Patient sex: M
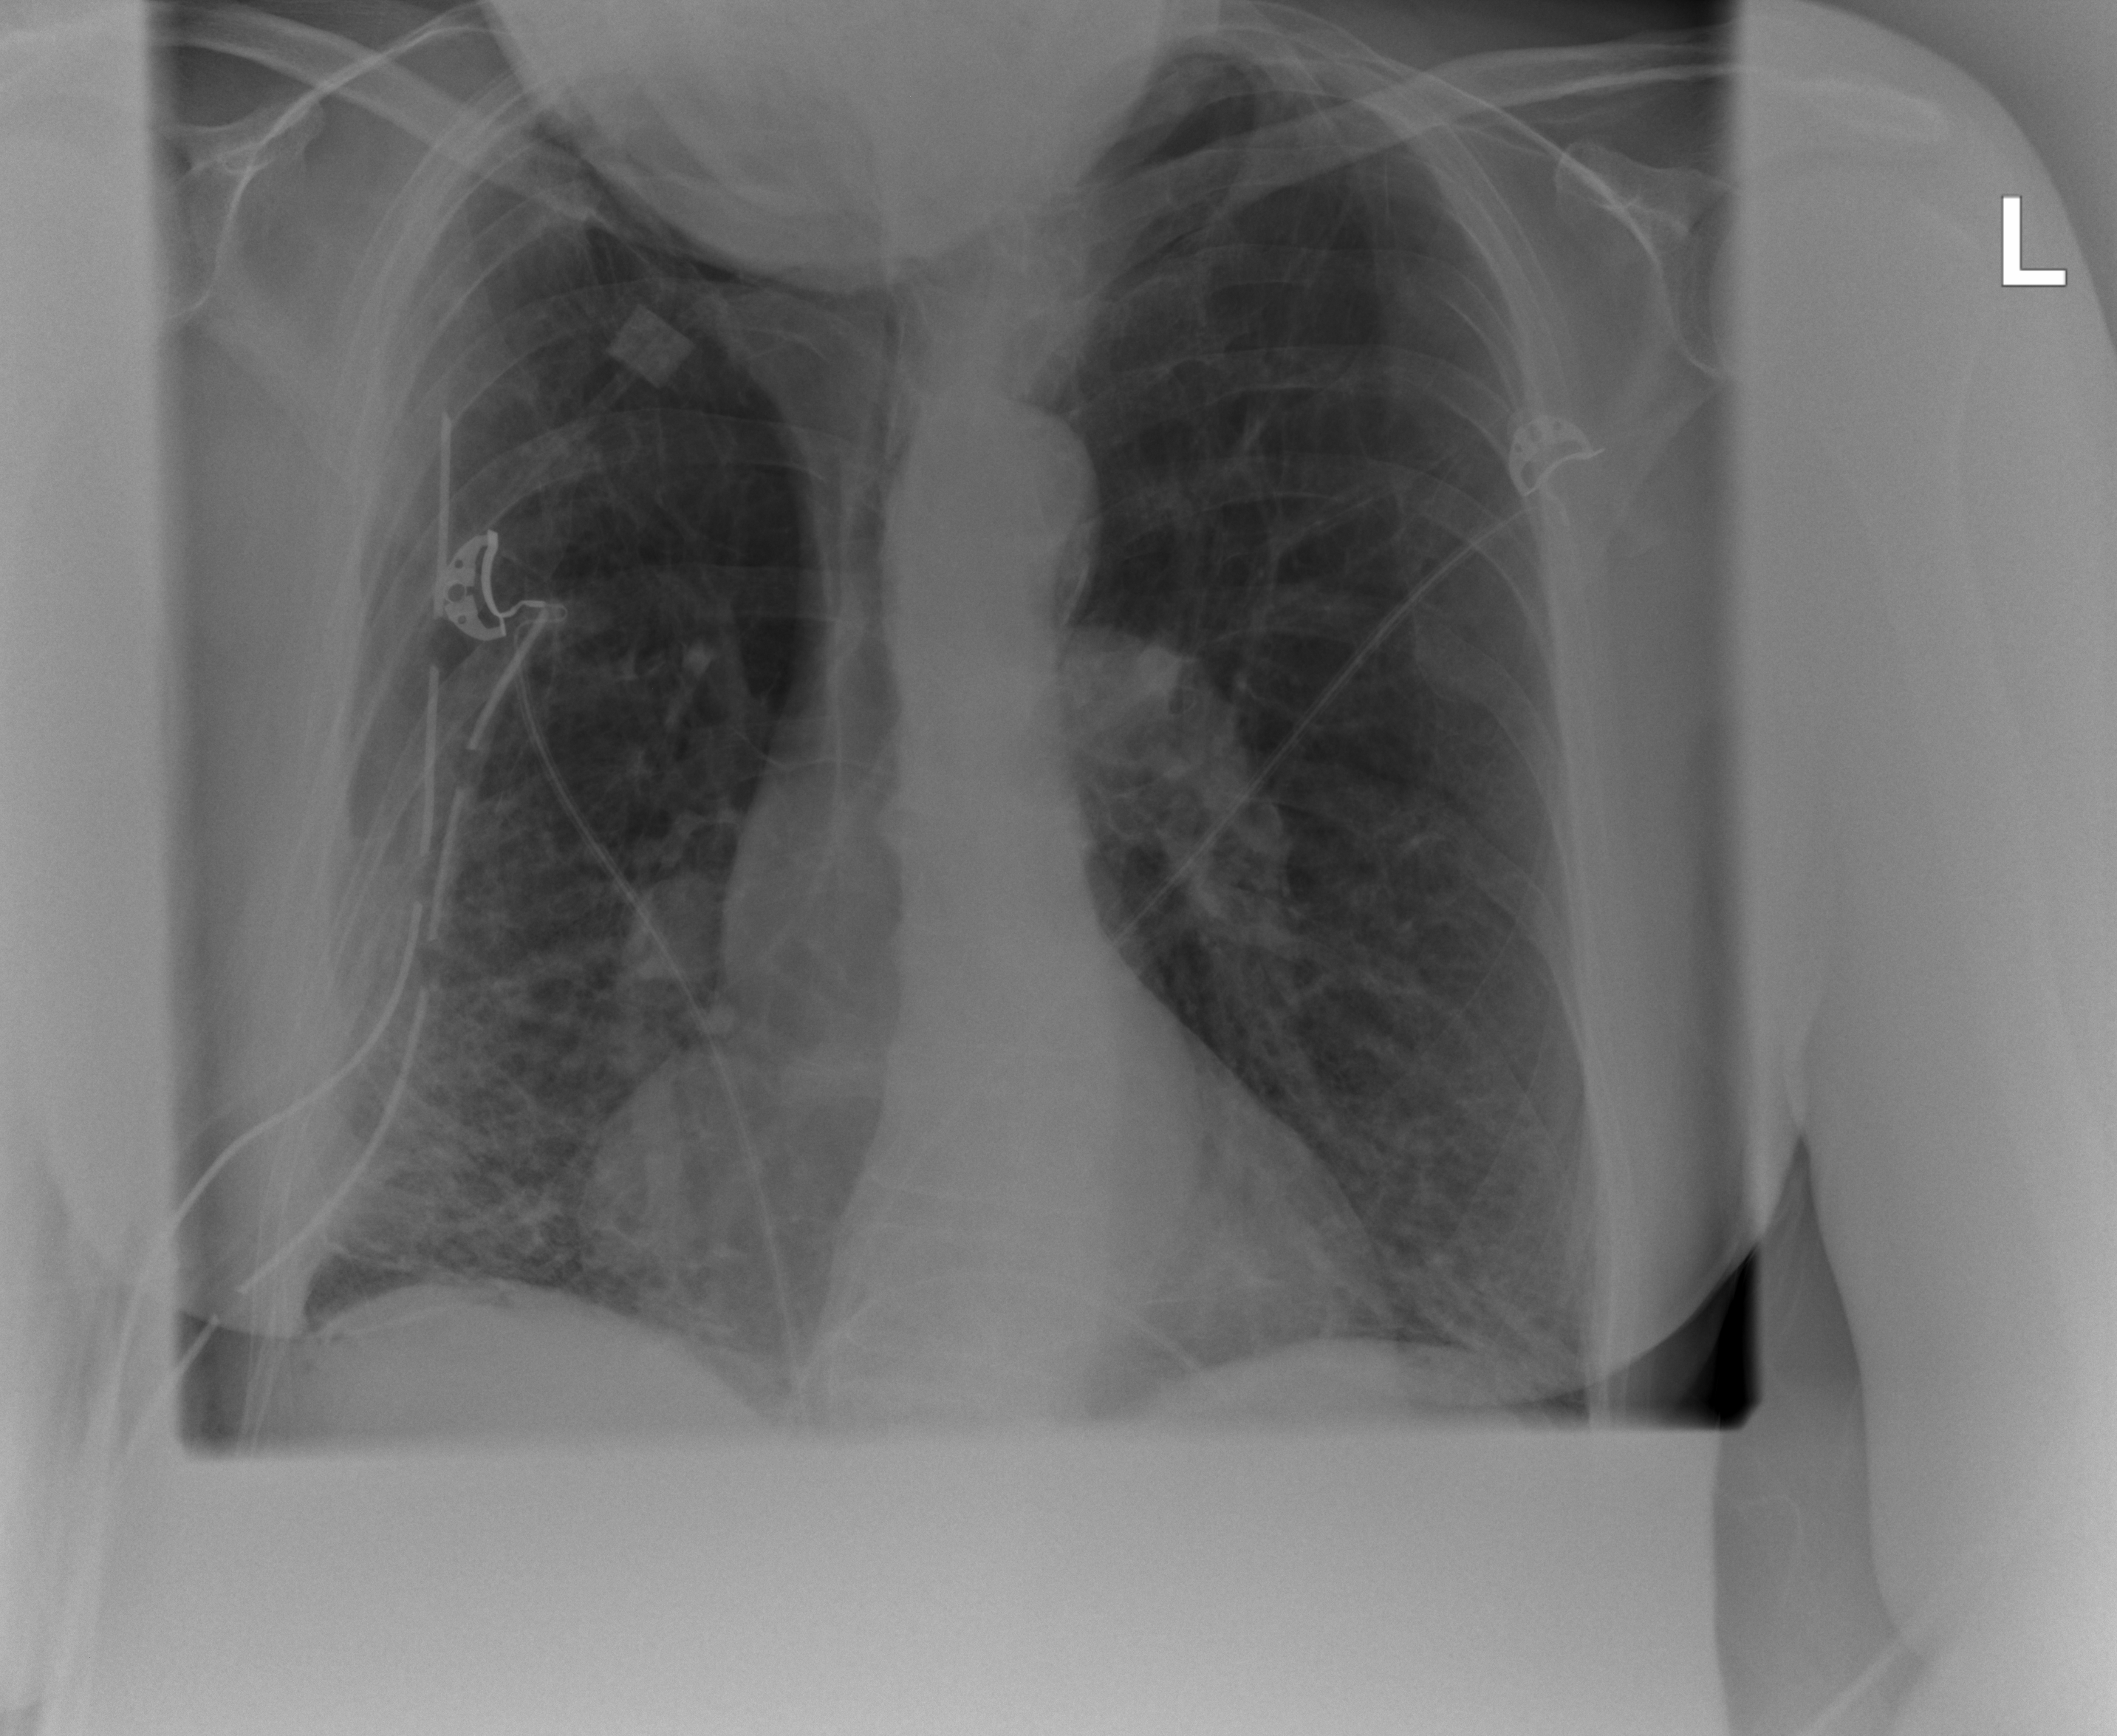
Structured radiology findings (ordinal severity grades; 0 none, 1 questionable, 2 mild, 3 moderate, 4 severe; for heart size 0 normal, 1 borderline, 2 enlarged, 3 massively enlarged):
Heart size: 0
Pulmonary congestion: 0
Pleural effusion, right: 0
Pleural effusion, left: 0
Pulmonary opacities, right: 2
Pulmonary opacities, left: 2
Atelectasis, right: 3
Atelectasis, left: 3